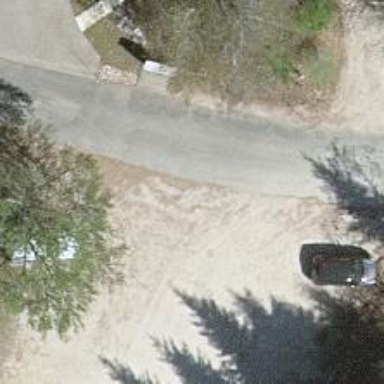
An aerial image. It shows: Gravel residential road.